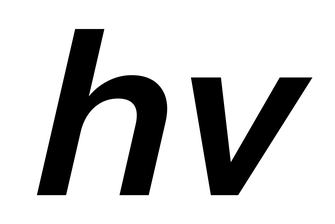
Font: InstrumentSans-Italic_SemiBold_Italic